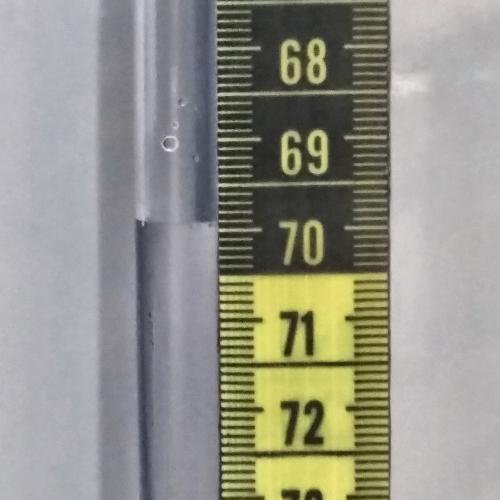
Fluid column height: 69.9 cm